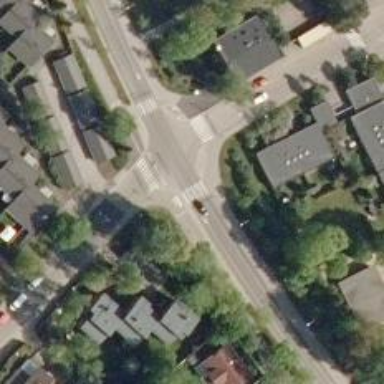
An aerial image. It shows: Uncontrolled crossing on the road.